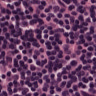
Metastatic tissue present: no